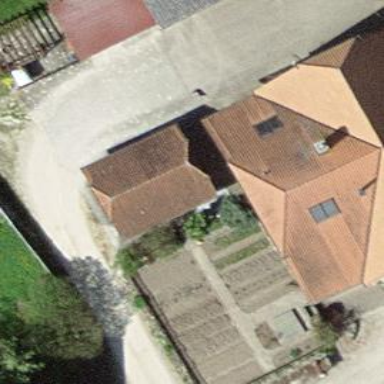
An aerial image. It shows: Shed.